Brain MRI, t1w sequence, axial 2D slice.
Patient: age 32, sex F, weight 95 kg, height 1.95 m
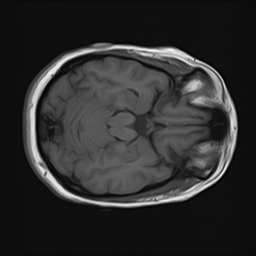